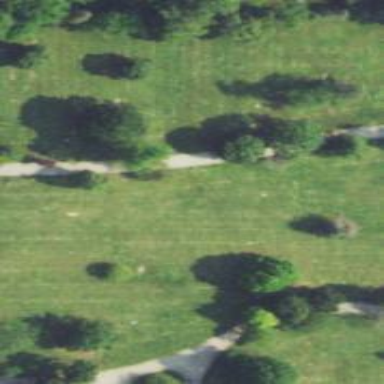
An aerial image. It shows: Cemetery.